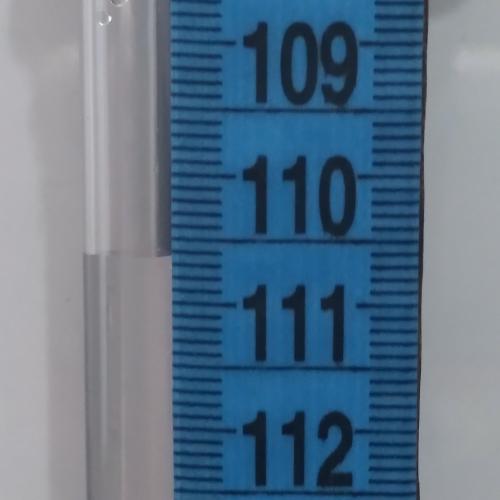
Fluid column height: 110.6 cm